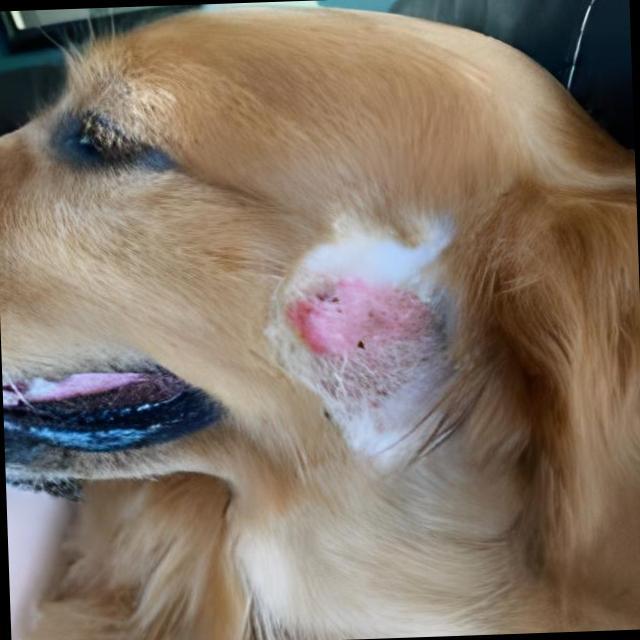
Canine dermatitis — inflammation of the skin presenting with erythema, pruritus, papules, and excoriation. May be allergic, contact, or atopic in origin.